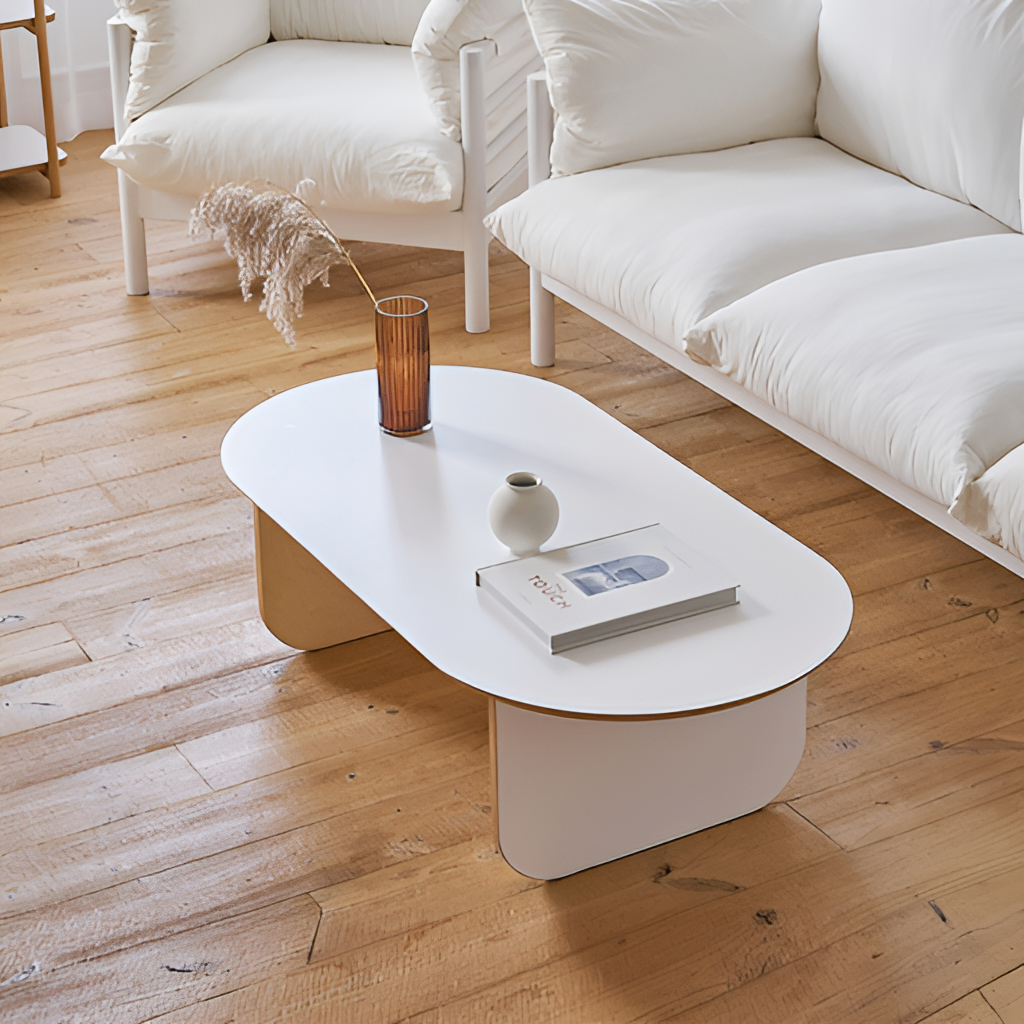
white fabric sofa, living room, modern, white paint wallpaper, with solid pattern, wood flooring, with plank pattern